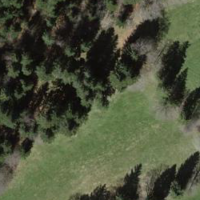
EUNIS habitat code: 24
Species observed at this site:
Crocus vernus